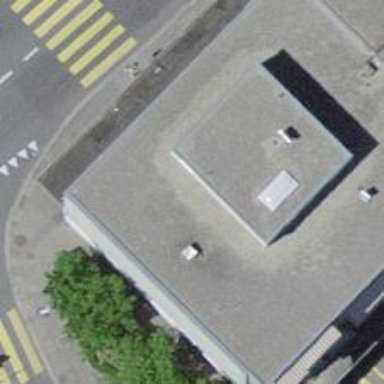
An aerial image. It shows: Post office.